Aerial crown-view tile of a tropical tree (Barro Colorado Island, Panama), acquired 20250124:
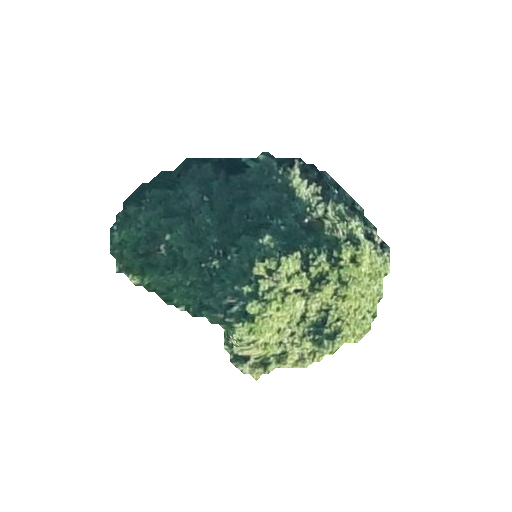
Species: Alseis blackiana
GBIF accepted scientific name: Alseis blackiana
Crown area: 63.097 m²